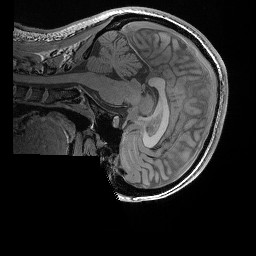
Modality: T1w
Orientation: sagittal
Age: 22
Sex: female
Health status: healthy
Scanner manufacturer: siemens
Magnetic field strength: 3 T
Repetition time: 0.02 s
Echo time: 0.00492 s